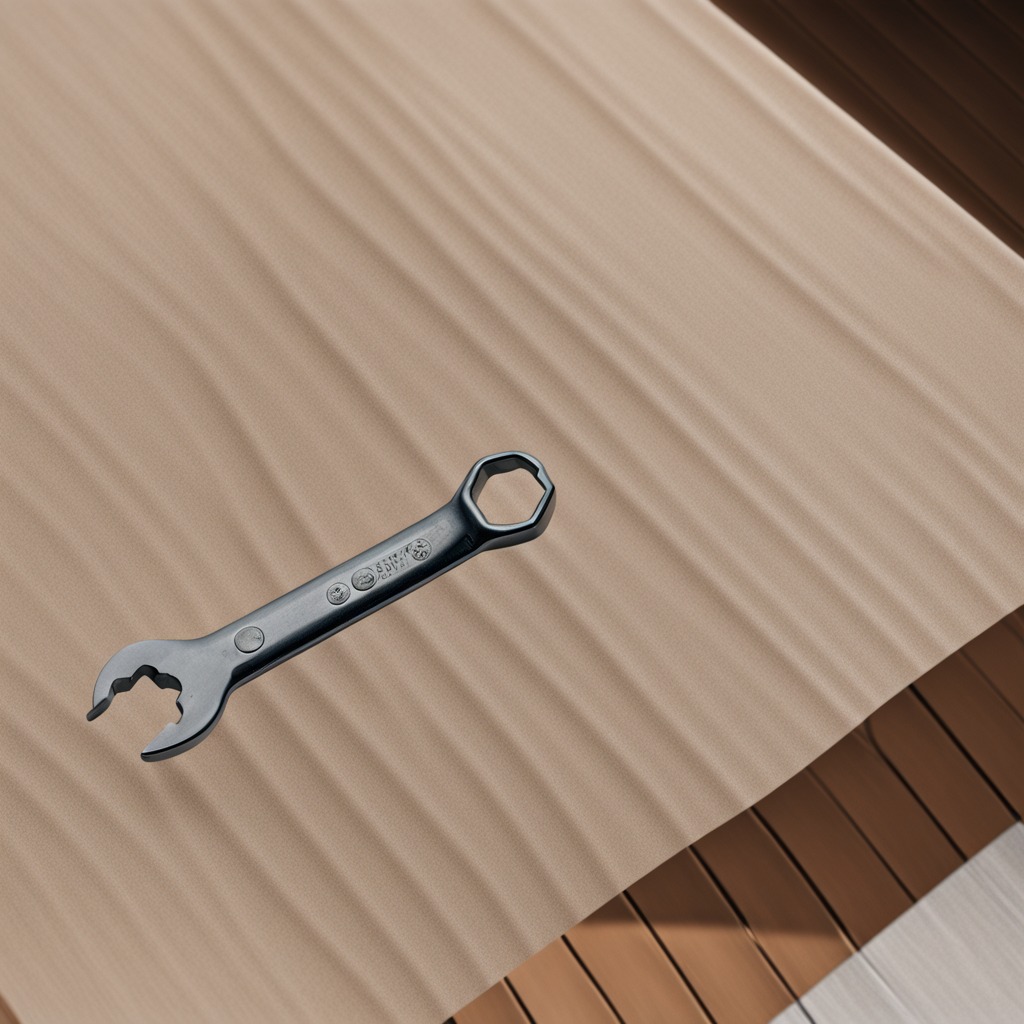
An wrench is lying on the wooden table.